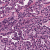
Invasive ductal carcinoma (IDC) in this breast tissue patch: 1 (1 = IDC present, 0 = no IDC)